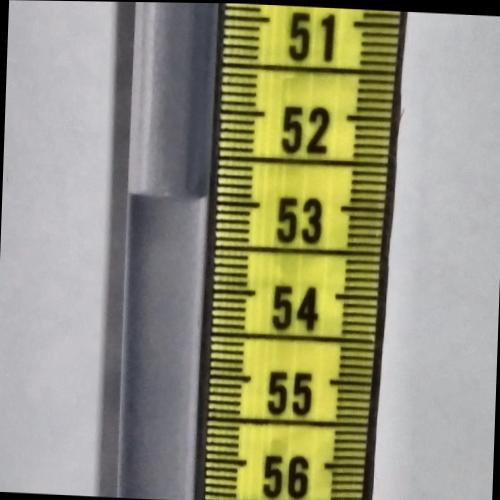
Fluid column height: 53.0 cm